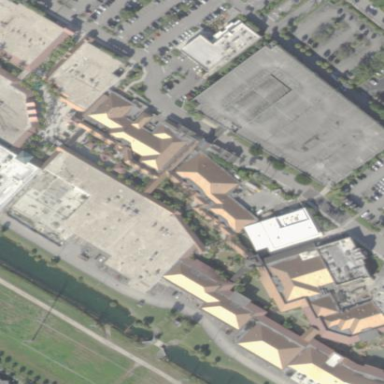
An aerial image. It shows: Retail building.